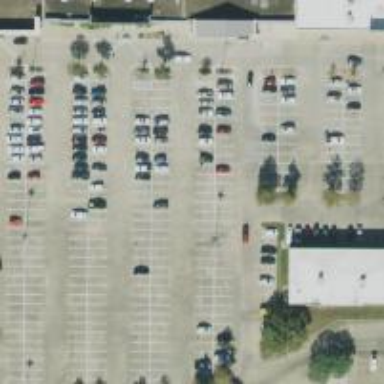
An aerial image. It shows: Parking space is available.